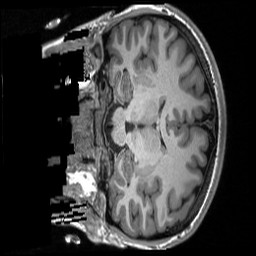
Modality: T1w
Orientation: coronal
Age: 23
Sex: female
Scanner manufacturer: siemens
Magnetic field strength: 3 T
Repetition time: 2.3 s
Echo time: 0.00298 s